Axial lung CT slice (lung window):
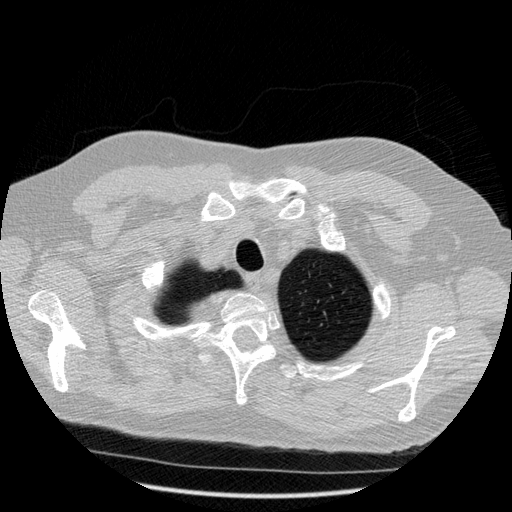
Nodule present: no